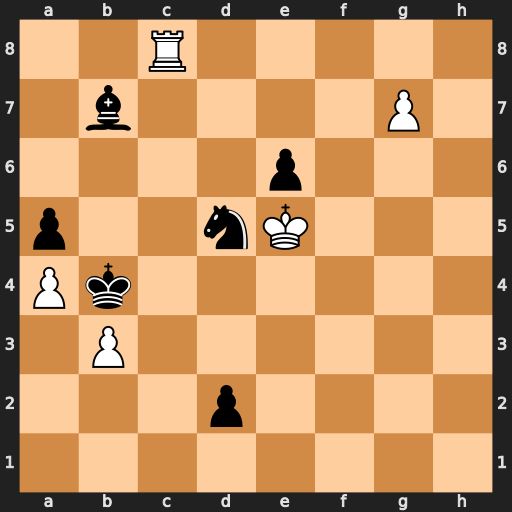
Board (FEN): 2R5/1b4P1/4p3/p2nK3/Pk6/1P6/3p4/8
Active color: w
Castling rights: -
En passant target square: -
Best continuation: Rc4+ Kxb3 Rd4